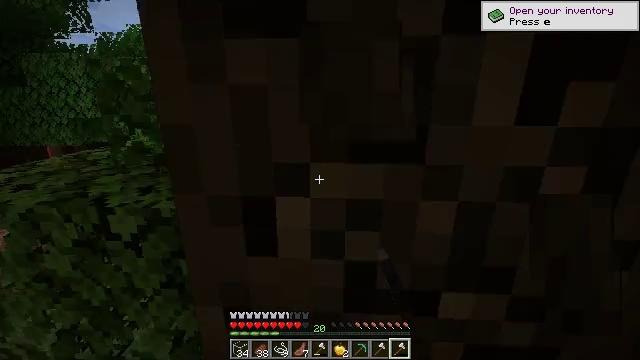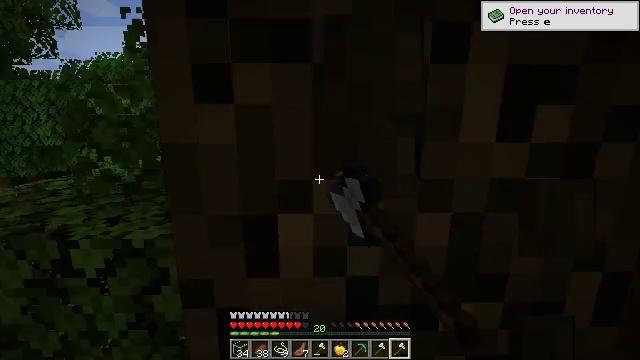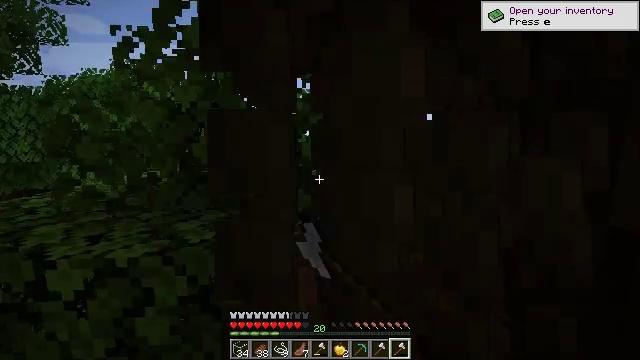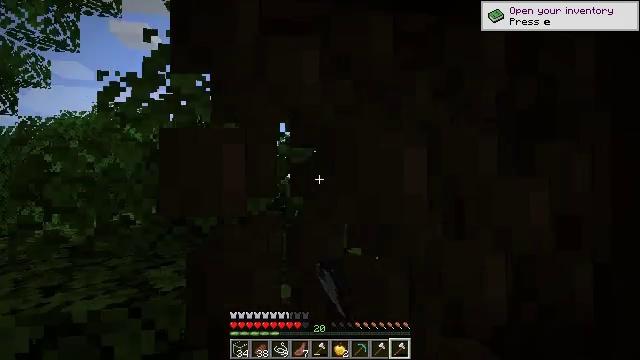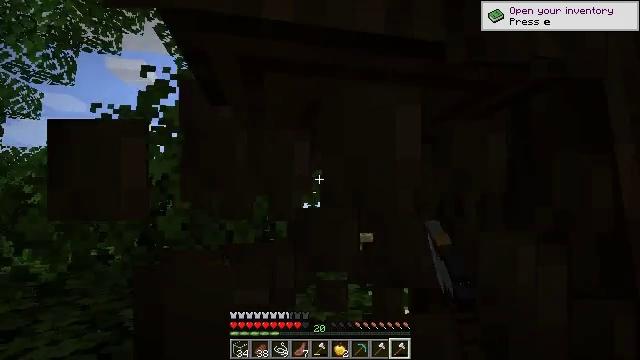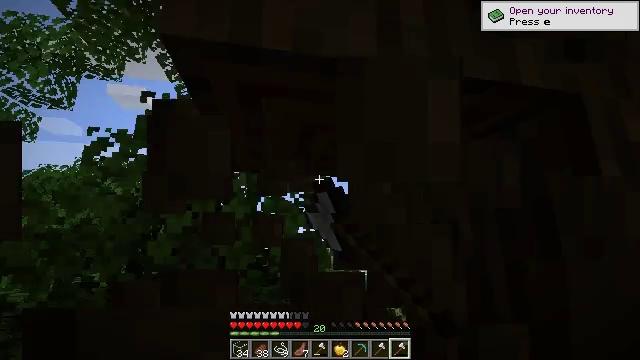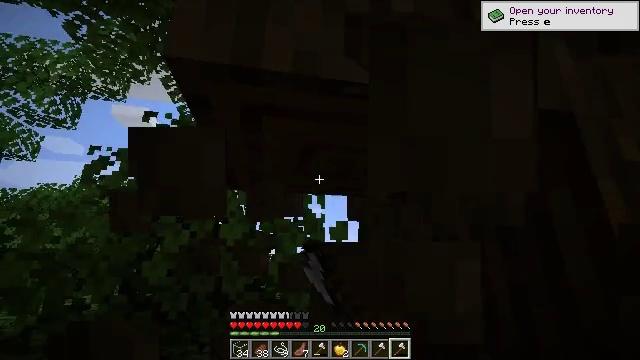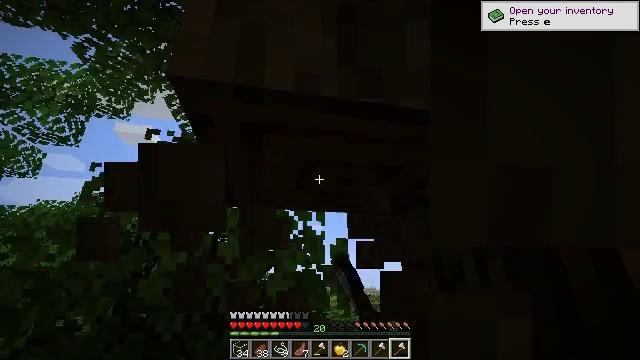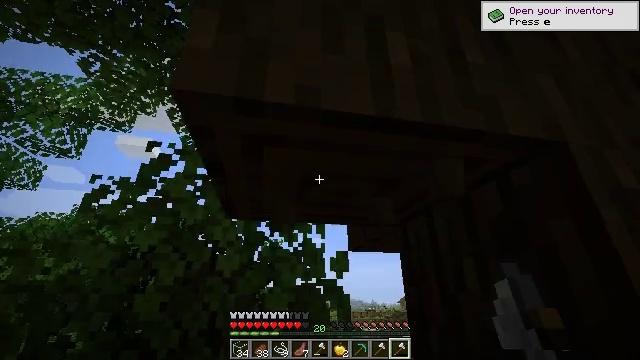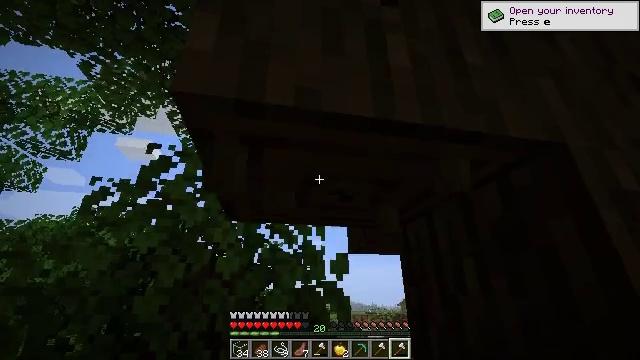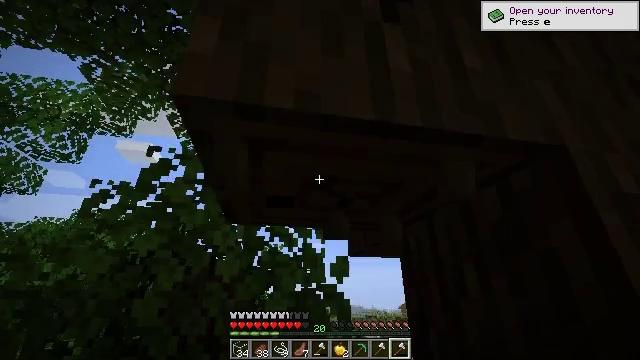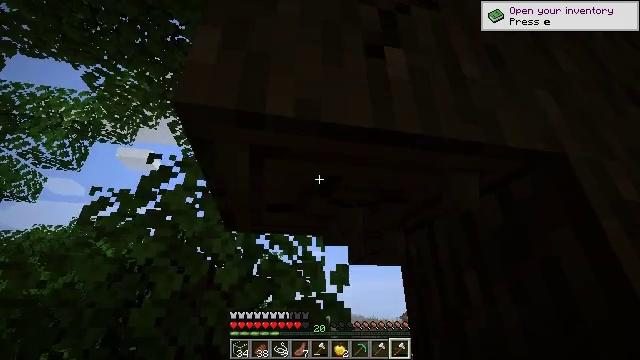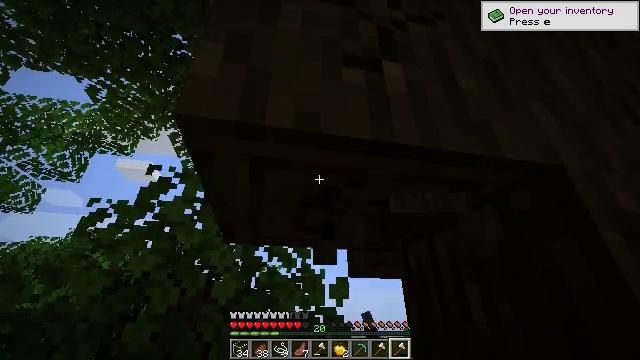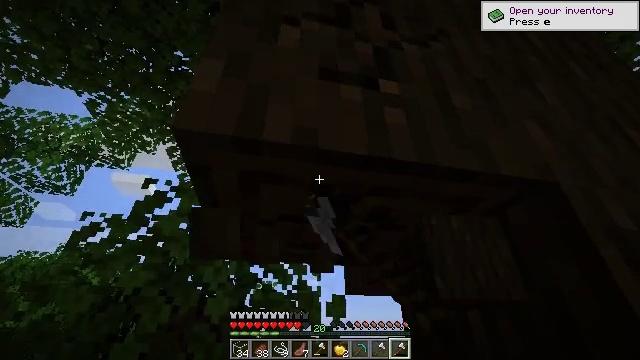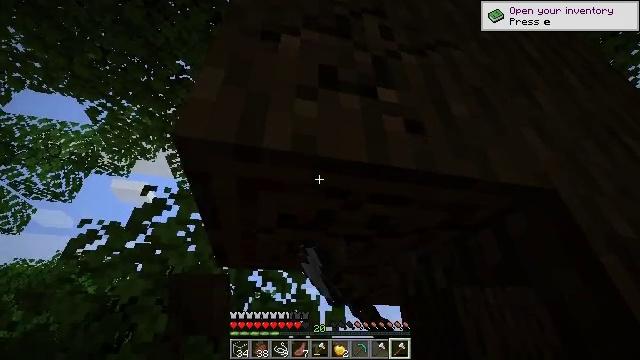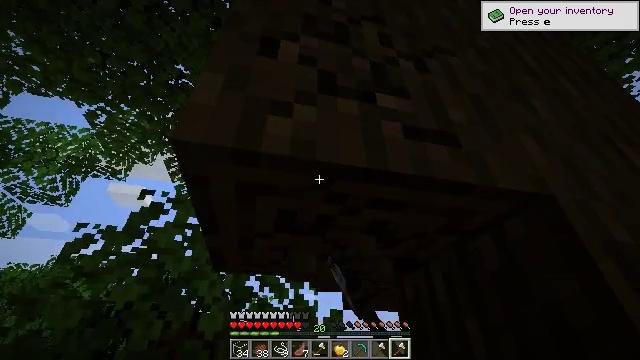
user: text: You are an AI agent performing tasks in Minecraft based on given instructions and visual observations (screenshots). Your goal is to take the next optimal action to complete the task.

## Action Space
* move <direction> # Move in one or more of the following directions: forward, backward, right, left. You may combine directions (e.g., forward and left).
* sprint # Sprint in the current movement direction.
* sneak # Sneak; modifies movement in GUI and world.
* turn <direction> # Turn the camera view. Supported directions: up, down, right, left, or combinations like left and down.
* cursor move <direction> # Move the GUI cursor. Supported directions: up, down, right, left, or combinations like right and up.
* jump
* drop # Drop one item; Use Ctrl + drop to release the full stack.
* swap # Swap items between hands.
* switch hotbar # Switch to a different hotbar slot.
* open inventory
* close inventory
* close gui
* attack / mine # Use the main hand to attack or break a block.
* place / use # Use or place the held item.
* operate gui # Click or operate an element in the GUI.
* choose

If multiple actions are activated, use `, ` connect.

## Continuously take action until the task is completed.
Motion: motion action
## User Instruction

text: Harvest dark oak log for resources.
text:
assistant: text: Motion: turn right and up, attack / mine
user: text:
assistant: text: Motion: turn right and up, attack / mine
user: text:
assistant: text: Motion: turn right and up, attack / mine
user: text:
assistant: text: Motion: turn right and up, attack / mine
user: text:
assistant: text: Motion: turn right and up, attack / mine
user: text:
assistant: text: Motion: turn up, attack / mine
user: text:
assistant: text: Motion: turn up, attack / mine
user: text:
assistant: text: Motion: turn up, attack / mine
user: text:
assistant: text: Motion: attack / mine
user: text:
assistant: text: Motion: attack / mine
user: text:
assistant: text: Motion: turn up, attack / mine
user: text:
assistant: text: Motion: turn up, attack / mine
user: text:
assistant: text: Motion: turn up, attack / mine
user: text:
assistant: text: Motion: turn up, attack / mine
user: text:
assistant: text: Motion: turn up, attack / mine
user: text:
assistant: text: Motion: turn up, attack / mine
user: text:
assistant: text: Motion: move forward, turn up, attack / mine
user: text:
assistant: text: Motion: move forward, turn up, attack / mine
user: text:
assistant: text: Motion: move forward, turn up, attack / mine
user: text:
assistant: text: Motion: turn up, attack / mine
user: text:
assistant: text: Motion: turn up, attack / mine
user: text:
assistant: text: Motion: turn up, attack / mine
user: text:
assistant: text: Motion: turn up, attack / mine
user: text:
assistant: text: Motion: turn up, attack / mine
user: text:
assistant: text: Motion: turn up, attack / mine
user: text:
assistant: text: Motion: turn up, attack / mine
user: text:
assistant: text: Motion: turn up, attack / mine
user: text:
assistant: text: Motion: turn up, attack / mine
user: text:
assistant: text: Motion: turn up, attack / mine
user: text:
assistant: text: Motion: turn up, attack / mine